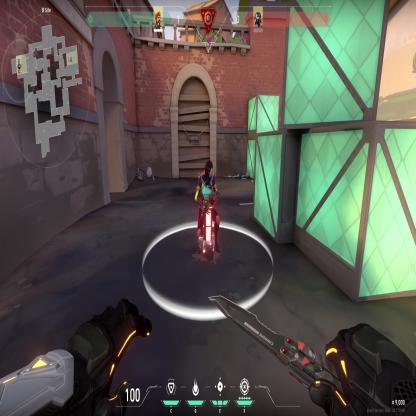
Label: planted spike ; enemy